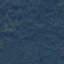
Land use / land cover: Forest